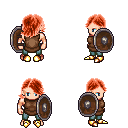
a pixel art fantasy rpg character, male body template, human, light skin, brown tunic, teal pants, red swoop hairstyle, gold boots, shield, four views (front, back, left, right), 2x2 character sprite sheet, small pixel art, hard edges, no anti-aliasing